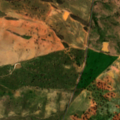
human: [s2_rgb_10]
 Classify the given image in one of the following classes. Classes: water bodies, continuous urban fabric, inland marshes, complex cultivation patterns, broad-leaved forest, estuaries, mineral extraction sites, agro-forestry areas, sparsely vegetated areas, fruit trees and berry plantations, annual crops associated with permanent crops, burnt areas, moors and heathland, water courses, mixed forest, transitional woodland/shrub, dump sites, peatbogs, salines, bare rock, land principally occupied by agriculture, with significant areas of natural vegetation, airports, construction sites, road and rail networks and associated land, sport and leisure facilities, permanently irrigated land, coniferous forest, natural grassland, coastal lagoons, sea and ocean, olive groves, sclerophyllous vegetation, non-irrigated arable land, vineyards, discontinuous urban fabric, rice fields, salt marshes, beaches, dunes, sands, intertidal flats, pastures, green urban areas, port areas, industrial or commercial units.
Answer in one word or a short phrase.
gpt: non-irrigated arable land, agro-forestry areas, sclerophyllous vegetation